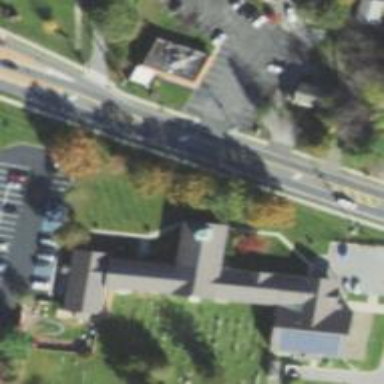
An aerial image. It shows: Place of worship.